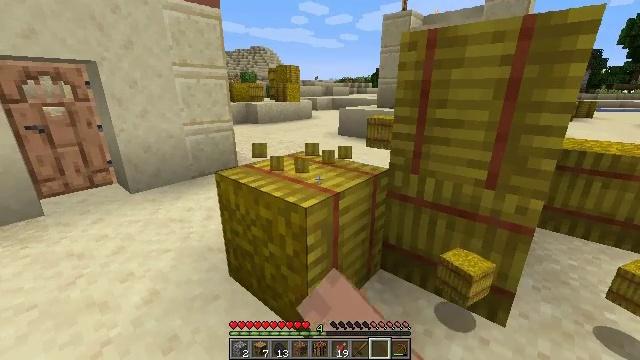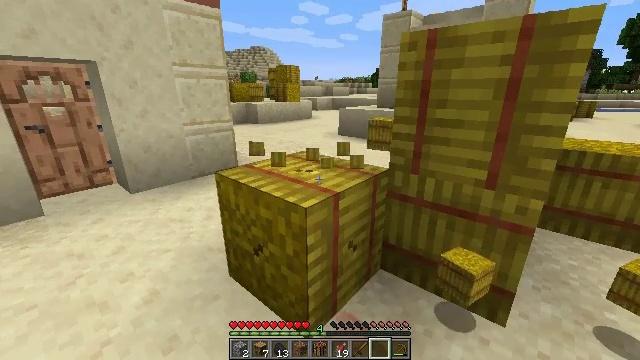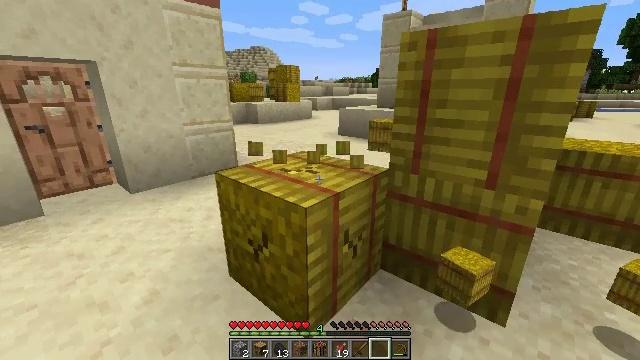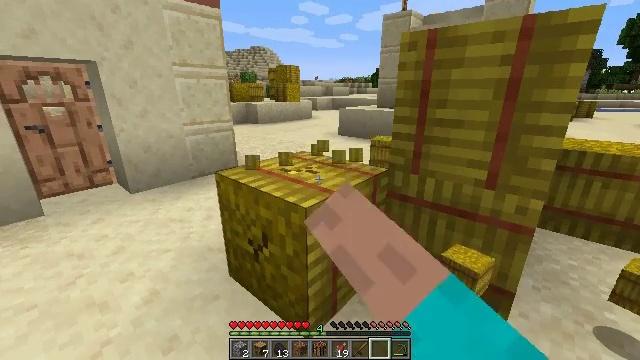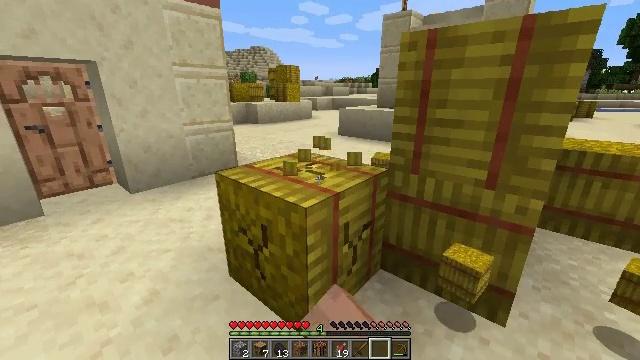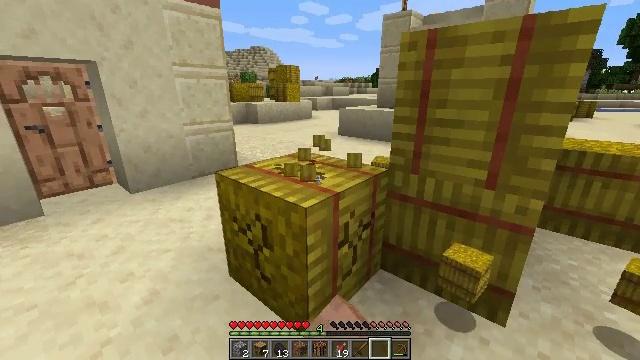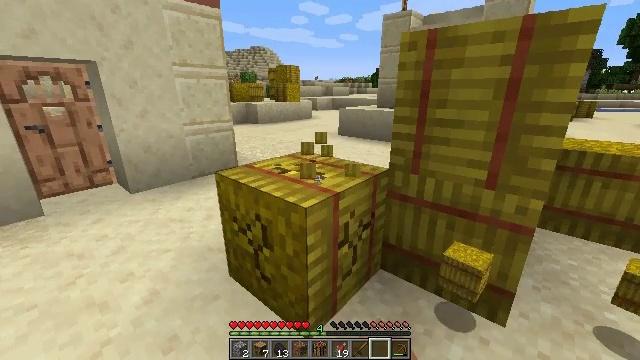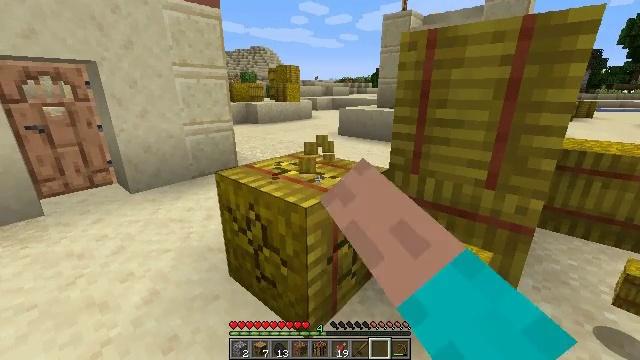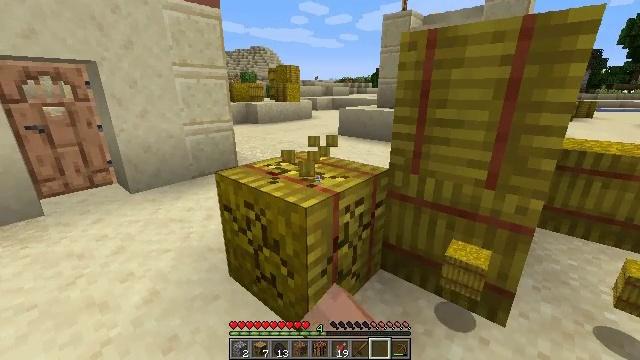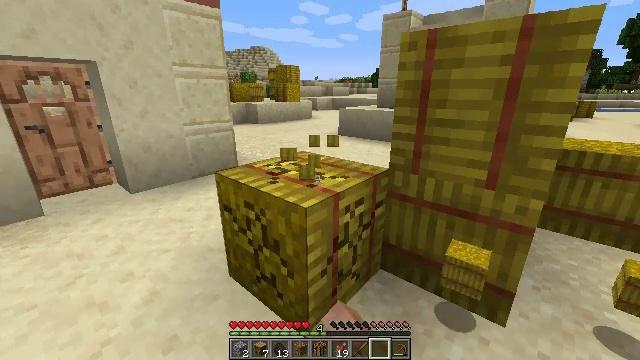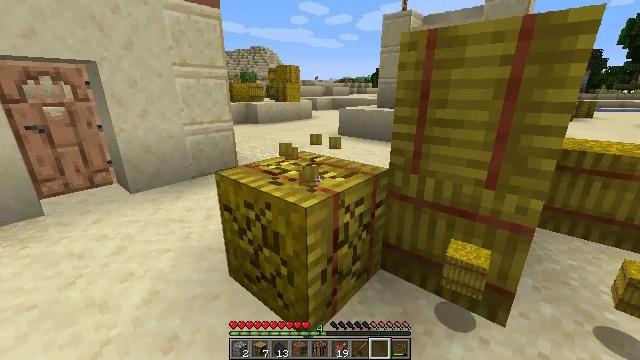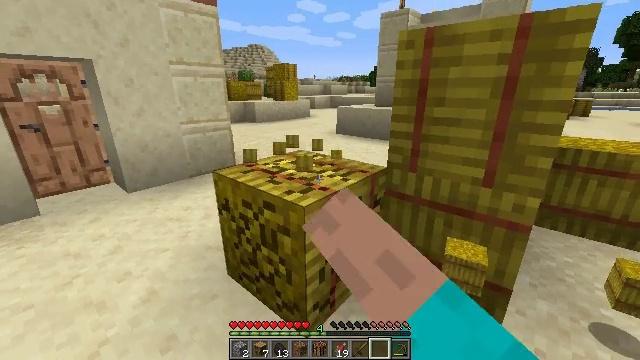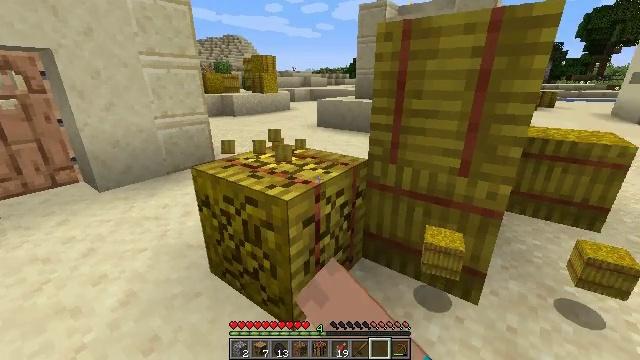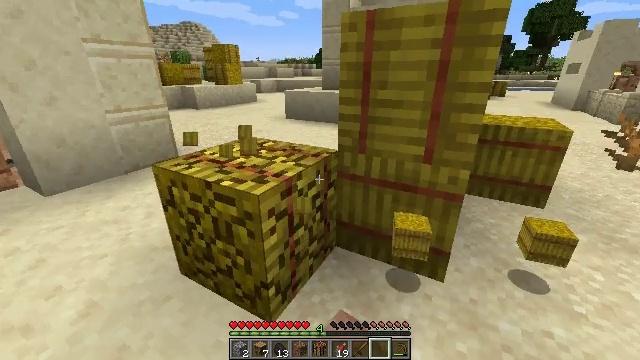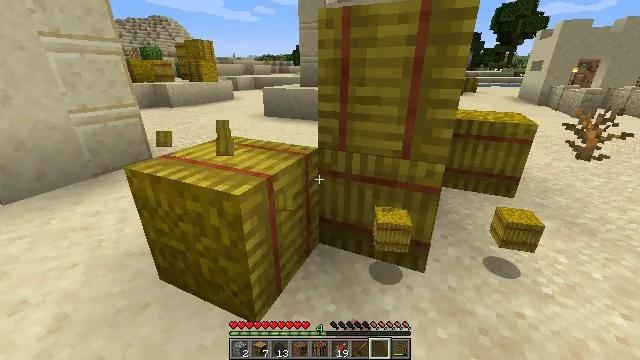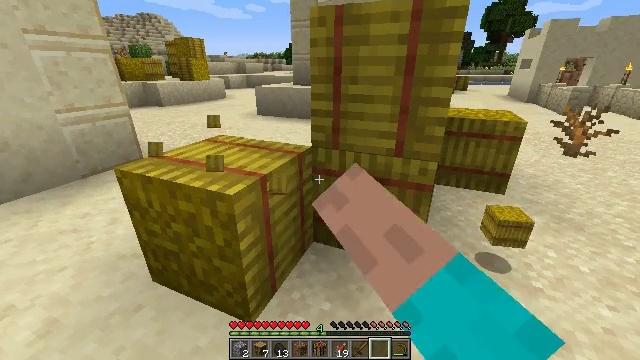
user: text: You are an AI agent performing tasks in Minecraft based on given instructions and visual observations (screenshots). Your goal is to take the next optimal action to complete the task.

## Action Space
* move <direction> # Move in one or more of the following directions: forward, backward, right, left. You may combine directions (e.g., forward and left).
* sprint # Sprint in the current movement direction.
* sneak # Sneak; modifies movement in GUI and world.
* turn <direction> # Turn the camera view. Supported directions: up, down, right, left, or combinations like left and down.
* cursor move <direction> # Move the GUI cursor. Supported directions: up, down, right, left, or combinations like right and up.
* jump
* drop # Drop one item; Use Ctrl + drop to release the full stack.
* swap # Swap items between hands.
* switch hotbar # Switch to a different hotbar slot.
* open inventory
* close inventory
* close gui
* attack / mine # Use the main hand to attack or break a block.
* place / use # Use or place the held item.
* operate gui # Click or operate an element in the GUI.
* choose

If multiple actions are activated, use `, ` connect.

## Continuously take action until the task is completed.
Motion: motion action
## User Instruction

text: Mine a hay block from the field.
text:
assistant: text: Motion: attack / mine
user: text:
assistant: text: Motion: attack / mine
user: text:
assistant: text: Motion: attack / mine
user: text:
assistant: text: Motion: attack / mine
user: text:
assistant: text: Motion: attack / mine
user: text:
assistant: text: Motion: attack / mine
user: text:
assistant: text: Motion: attack / mine
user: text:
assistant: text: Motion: attack / mine
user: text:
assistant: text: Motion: attack / mine
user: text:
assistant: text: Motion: attack / mine
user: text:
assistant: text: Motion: attack / mine
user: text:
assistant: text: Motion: turn right and down, attack / mine
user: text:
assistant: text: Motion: turn right and down, attack / mine
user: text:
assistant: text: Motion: turn right, attack / mine
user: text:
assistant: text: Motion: turn right, attack / mine
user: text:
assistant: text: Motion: attack / mine
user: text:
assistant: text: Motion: attack / mine
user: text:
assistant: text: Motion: attack / mine
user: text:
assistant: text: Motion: attack / mine
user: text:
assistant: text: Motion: attack / mine
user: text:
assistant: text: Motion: turn left, attack / mine
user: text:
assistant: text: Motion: turn left, attack / mine
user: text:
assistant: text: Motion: turn left, attack / mine
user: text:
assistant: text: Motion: attack / mine
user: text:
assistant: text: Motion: attack / mine
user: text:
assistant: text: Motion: attack / mine
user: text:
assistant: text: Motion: attack / mine
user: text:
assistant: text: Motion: attack / mine
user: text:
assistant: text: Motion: attack / mine
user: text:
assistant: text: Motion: attack / mine